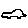
Label: car